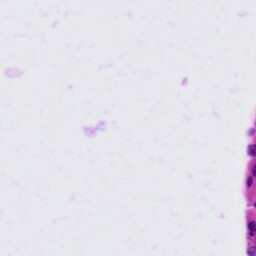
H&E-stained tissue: Tonsil